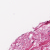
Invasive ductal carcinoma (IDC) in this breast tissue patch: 0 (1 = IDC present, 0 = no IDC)